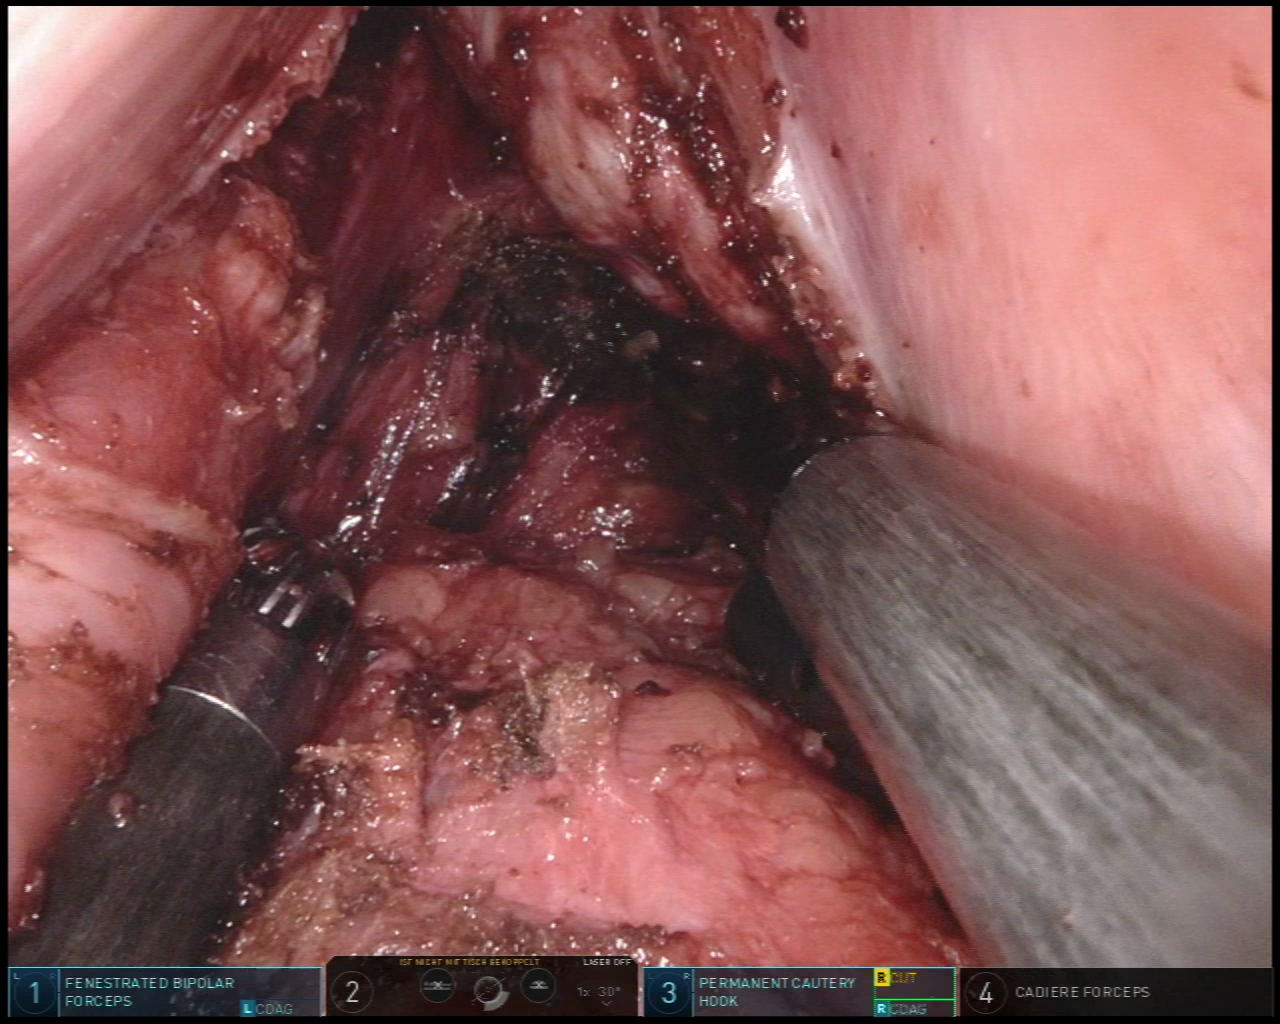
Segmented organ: vesicular_glands
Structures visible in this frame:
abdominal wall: no
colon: no
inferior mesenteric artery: no
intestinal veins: no
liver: no
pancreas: no
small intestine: no
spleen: no
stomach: no
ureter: no
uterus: no
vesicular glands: yes